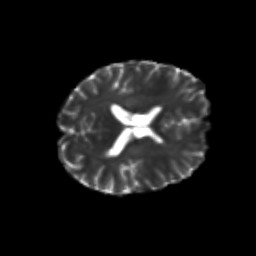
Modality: T2w
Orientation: axial
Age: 22
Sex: male
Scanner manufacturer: siemens
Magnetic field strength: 3 T
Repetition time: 3.5 s
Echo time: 0.113 s